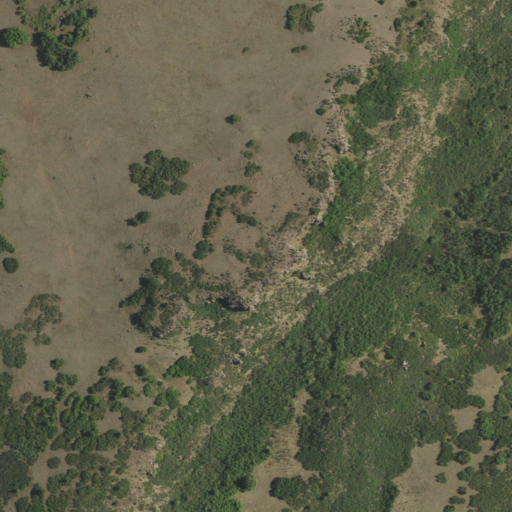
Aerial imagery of mountain in New Mexico named Chavez Mesa containing only shrub